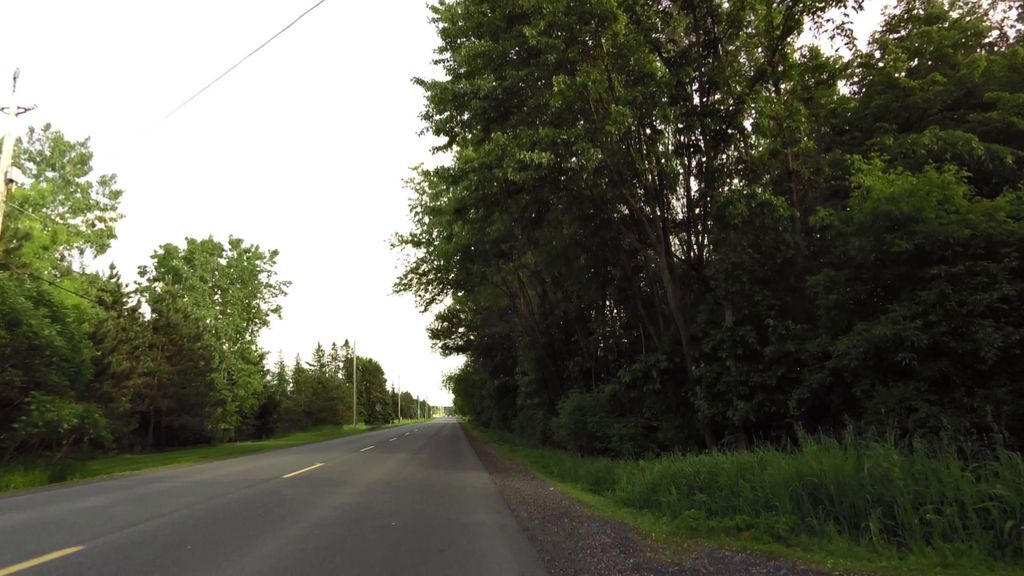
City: ottawa-gatineau